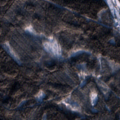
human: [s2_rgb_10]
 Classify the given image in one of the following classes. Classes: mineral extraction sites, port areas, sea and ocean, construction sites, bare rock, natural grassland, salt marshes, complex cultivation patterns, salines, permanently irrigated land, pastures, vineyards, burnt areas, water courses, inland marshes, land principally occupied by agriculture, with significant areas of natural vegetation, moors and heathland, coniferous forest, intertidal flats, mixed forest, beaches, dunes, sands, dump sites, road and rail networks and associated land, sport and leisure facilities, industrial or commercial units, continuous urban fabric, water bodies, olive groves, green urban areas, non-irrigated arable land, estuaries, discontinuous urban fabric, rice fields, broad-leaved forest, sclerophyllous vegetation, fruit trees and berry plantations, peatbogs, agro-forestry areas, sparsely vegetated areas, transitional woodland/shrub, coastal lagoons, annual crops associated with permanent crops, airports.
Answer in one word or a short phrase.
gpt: land principally occupied by agriculture, with significant areas of natural vegetation, coniferous forest